Question: I want to add a HtmlAnchor to the .ascx control. So far I have the code like this:
'''
private void SetPhoneNumber()
{
HtmlAnchor htmlAnchor = new HtmlAnchor();
const string spanTag = @"<span class=""icon phone"">m</span>";
string anchor = spanTag + Context.CurrentPhoneNumber();
htmlAnchor.InnerText = anchor;
Controls.Add(htmlAnchor);
}
'''
This is not solving my purpose as its showing like this:

When it should be rendered in the HTML, it should look like this:
'''
<a href="tel:<PHONE>" class="phone"><span class="icon phone">m </span><PHONE></a>
'''
Can anyone help me out on this?
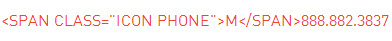
Answer: Set the <URL> of the anchor tag:
'''
HtmlAnchor htmlAnchor = new HtmlAnchor();
const string spanTag = @"<span class=""icon phone"">m</span>";
string anchor = spanTag + Context.CurrentPhoneNumber();
htmlAnchor.InnerHtml = anchor;
Controls.Add(htmlAnchor);
'''